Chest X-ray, PA view. Patient: 65 years old, sex F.
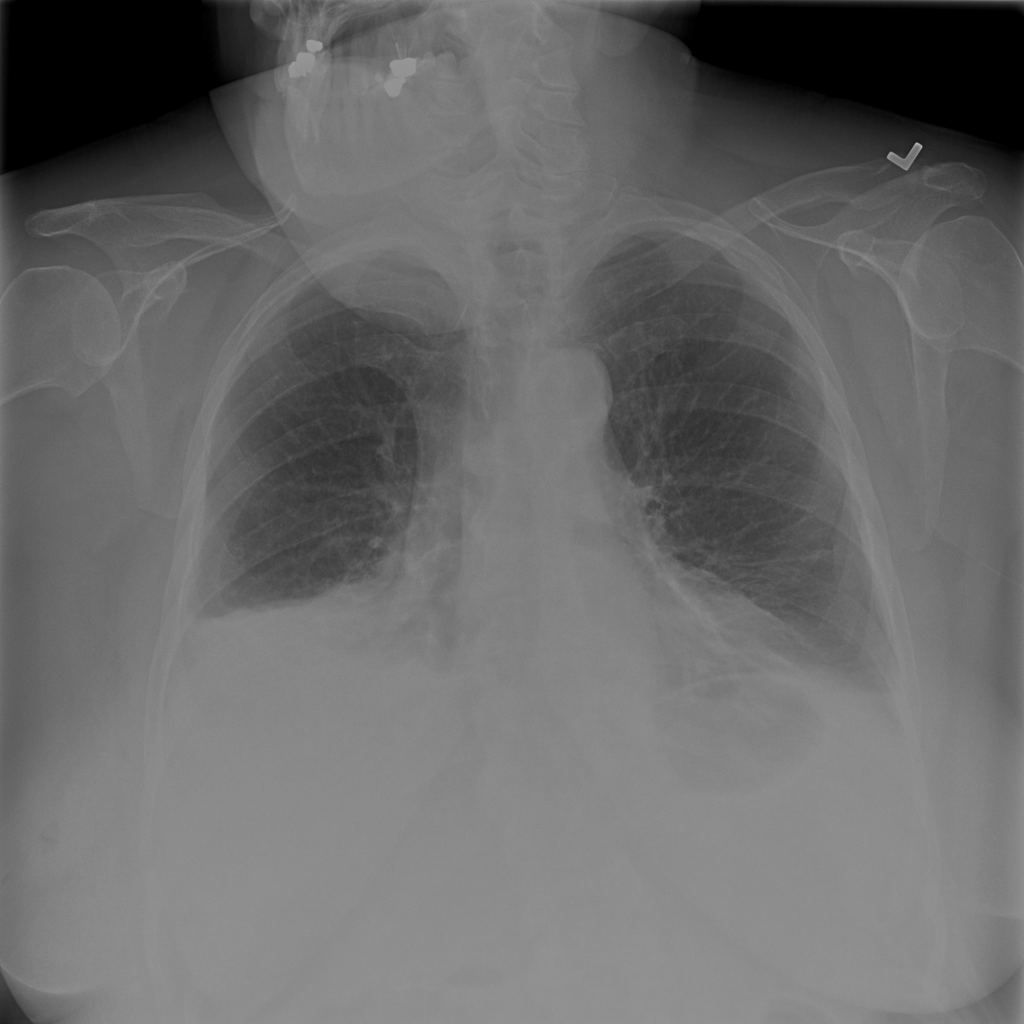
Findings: Atelectasis, Effusion